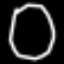
Label: octagon